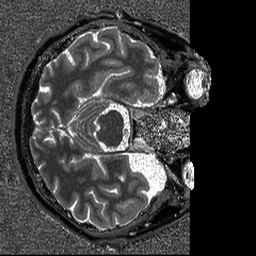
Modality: T1map
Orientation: axial
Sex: male